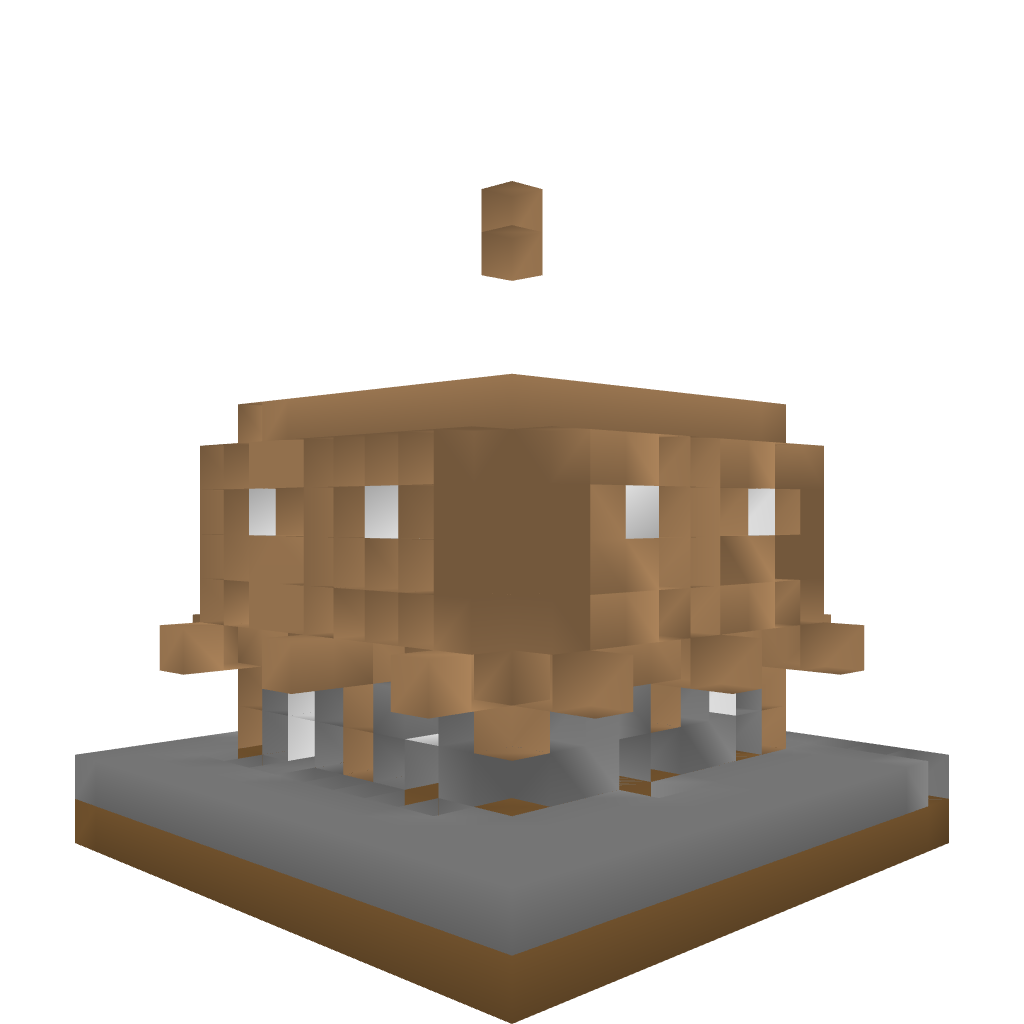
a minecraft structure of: Medieval Family Home bad low quality